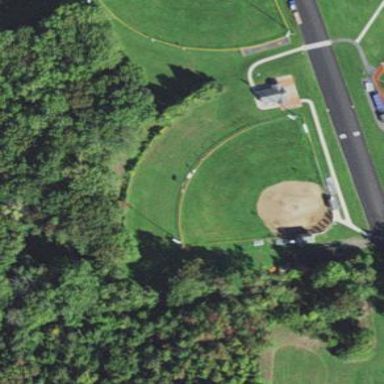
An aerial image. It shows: Baseball pitch for leisure land activities.